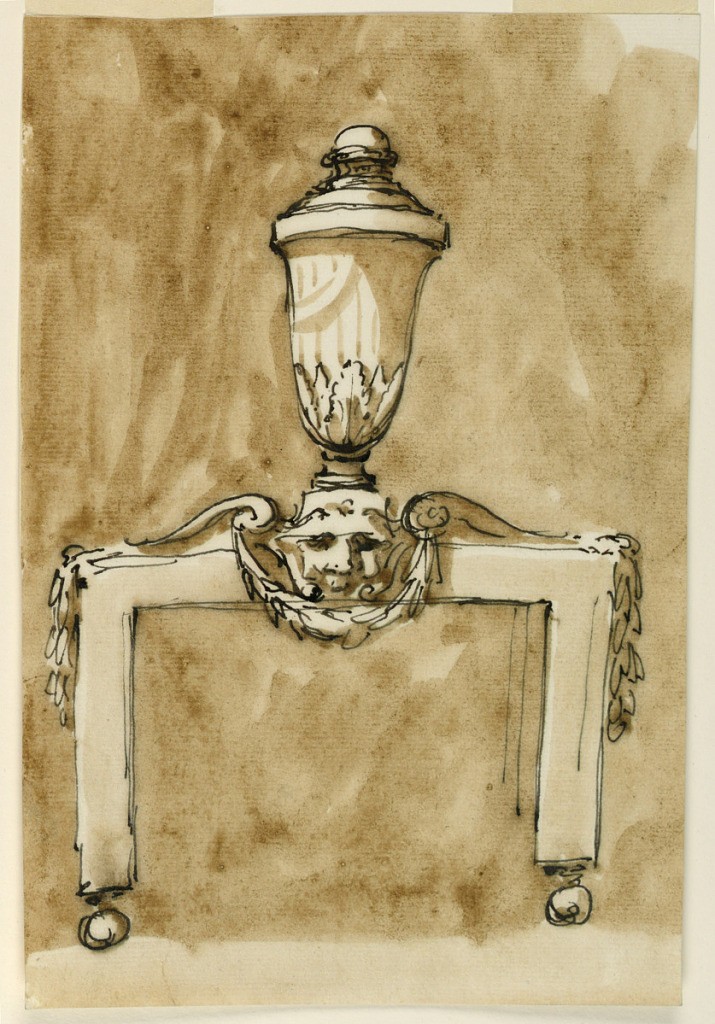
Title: Fender
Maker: Giuseppe Barberi, Italian, 1746–1809
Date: ca. 1795–1800
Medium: Pen and brown ink, brush and brown wash on off-white laid paper
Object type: Drawing
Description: The support has the shape of a framing board, with knobs as feet. Above are low cornices of a broken pediment, connected by a festoon. Above it, in the center of the frame, is a mask. On its top stands an urn. Usual background.